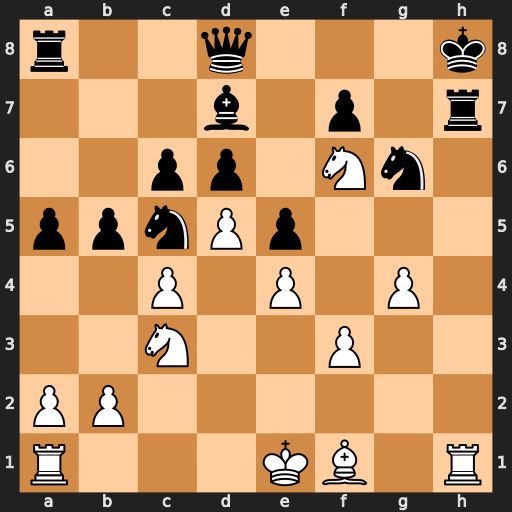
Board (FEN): r2q3k/3b1p1r/2pp1Nn1/ppnPp3/2P1P1P1/2N2P2/PP6/R3KB1R
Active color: w
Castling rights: KQ
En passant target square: -
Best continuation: Rxh7#